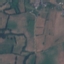
Land use / land cover: Pasture